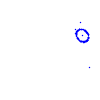
Particle: pion